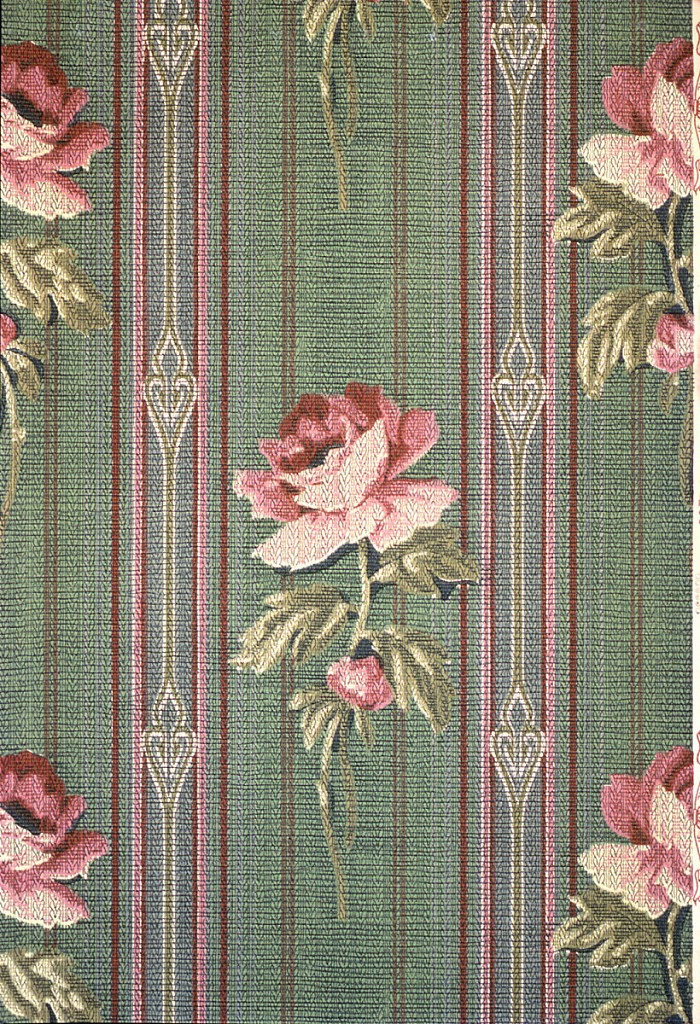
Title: Sidewall - sample
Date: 1906–08
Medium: Machine-printed
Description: Floral stripe design. Large-scale rose set between stripes. Printed on green background.